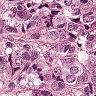
Metastatic tissue present: yes